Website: macys
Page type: delivery-shipping
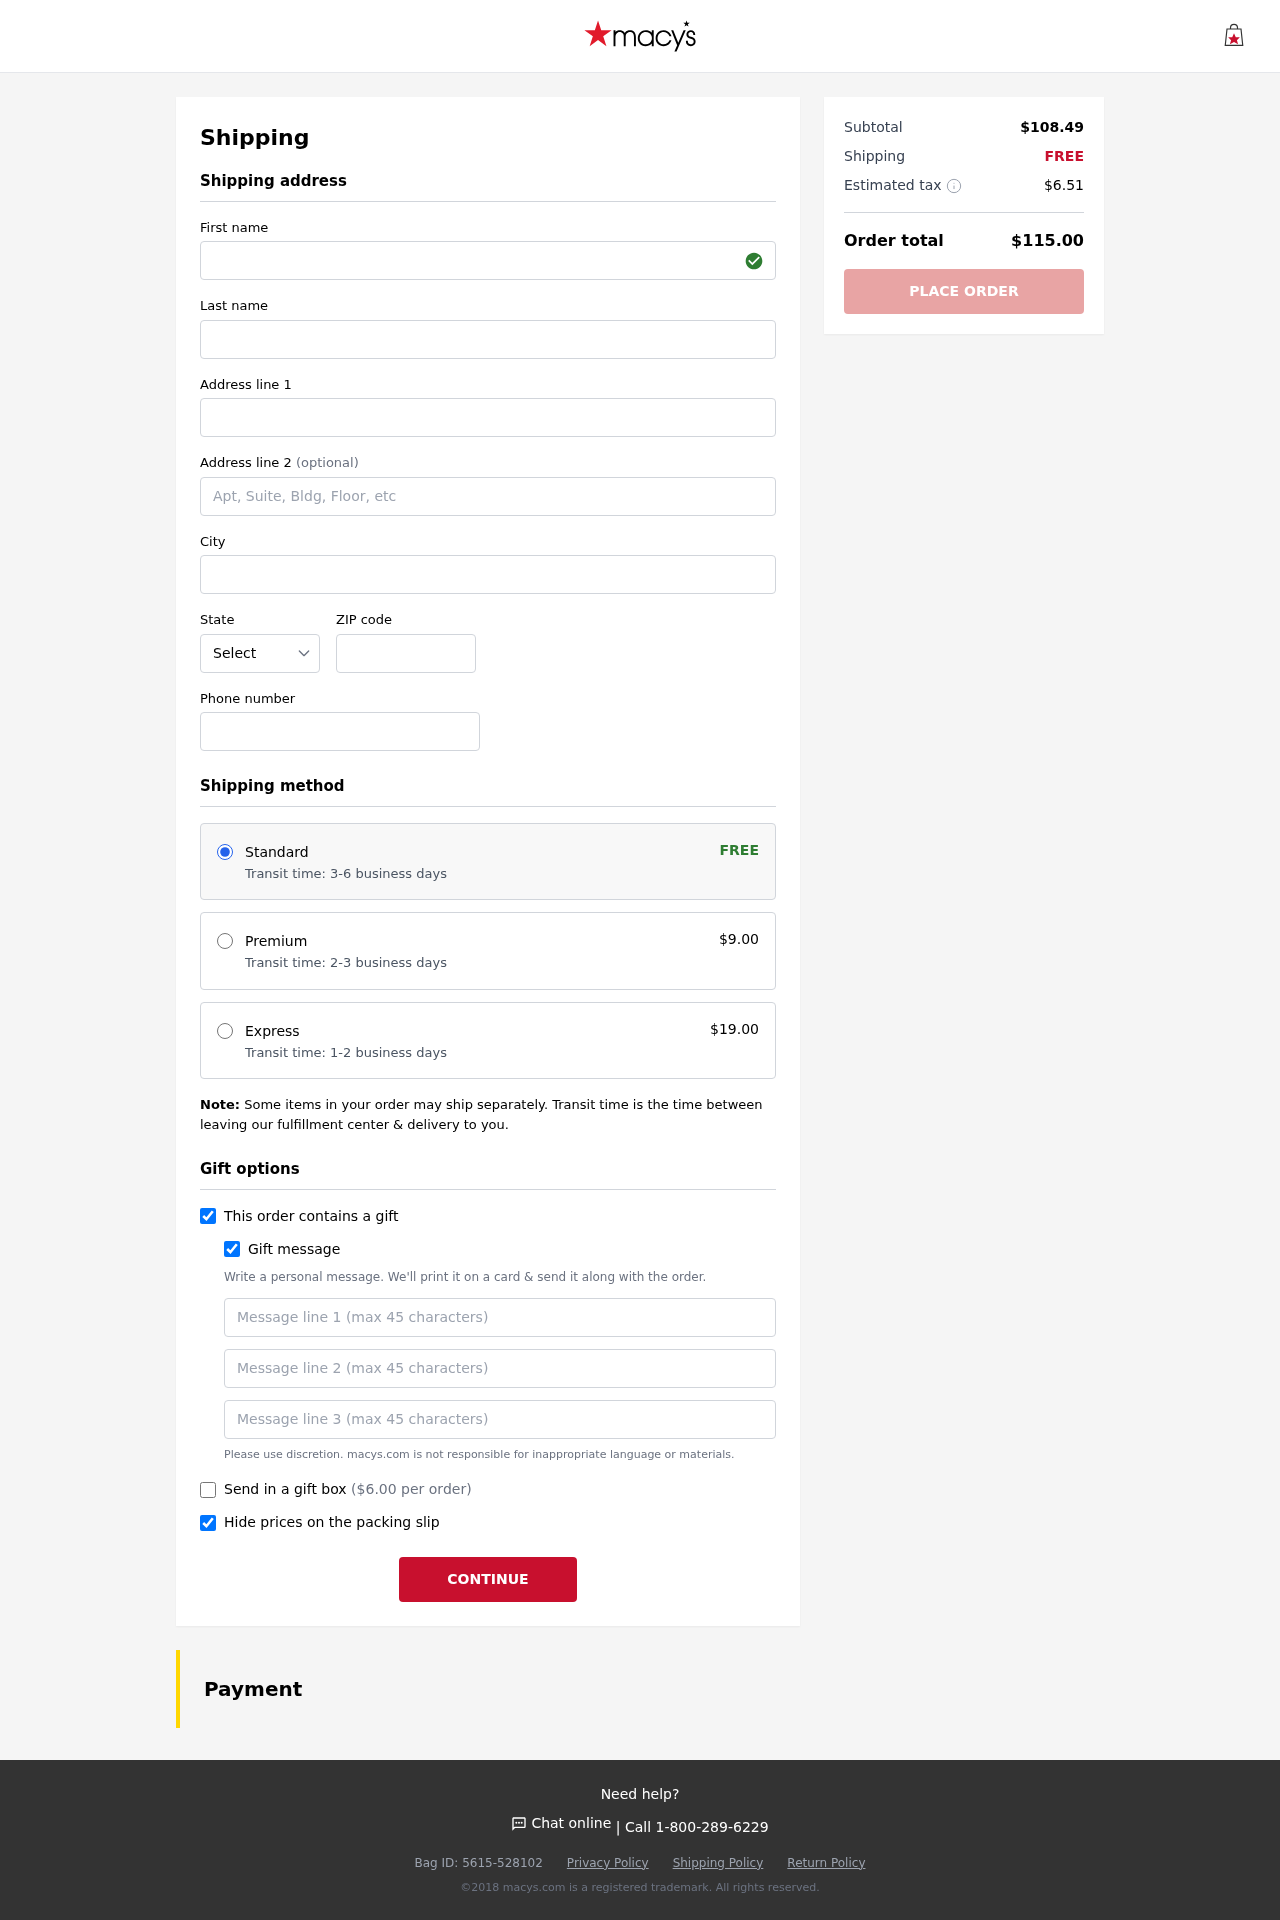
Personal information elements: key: PII_STATE_ABBR
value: KY
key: PII_FIRSTNAME
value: David
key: PII_LASTNAME
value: Thomas
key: PII_STREET
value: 69854 Johnson Rue Apt. 221
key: PII_STREET2
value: Suite 785
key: PII_CITY
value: Mccarthyton
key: PII_POSTCODE
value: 35635
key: PII_PHONE
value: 8585002174
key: PII_GIFT_MESSAGE
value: Hey Larry, I thought you’d love this little piece of sparkle to add to your collection. It's a perfect match for your style—just like you! Cheers to many more adventures together.  David
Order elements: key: ORDER_SHIPPING_STANDARD
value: Transit time: 3-6 business days
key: ORDER_SHIPPING_COST
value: FREE
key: ORDER_SHIPPING_PREMIUM
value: Transit time: 2-3 business days
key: ORDER_SHIPPING_PREMIUM_PRICE
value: $9.00
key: ORDER_SHIPPING_EXPRESS
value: Transit time: 1-2 business days
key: ORDER_SHIPPING_EXPRESS_PRICE
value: $19.00
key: ORDER_GIFT_BOX_PRICE
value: ($6.00 per order)
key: ORDER_SUBTOTAL
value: $108.49
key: ORDER_SHIPPING_COST2
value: FREE
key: ORDER_TAX
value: $6.51
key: ORDER_TOTAL
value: $115.00